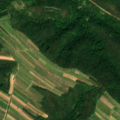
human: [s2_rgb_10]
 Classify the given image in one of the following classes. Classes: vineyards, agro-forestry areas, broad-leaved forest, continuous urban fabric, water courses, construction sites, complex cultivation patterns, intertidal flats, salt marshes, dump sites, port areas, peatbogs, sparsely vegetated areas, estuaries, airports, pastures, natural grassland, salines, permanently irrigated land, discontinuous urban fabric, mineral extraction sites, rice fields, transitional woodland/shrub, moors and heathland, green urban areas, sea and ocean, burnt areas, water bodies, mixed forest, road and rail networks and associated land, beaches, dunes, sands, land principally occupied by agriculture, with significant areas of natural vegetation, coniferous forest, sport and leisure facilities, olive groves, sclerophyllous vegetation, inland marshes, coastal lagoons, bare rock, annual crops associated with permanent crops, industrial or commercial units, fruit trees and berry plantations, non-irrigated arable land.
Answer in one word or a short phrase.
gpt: non-irrigated arable land, broad-leaved forest